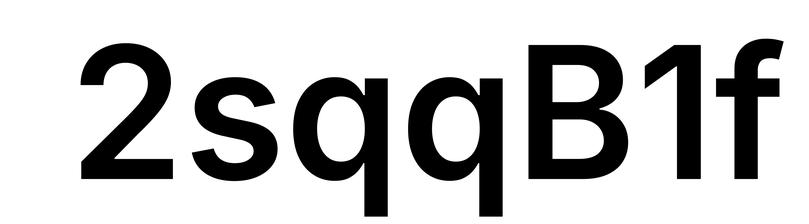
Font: Inter_SemiBold